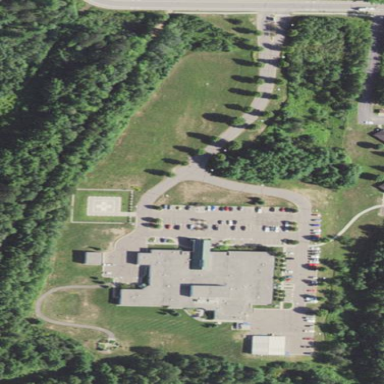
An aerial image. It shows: Hospital providing healthcare services.